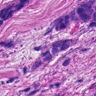
Metastatic tissue present: yes